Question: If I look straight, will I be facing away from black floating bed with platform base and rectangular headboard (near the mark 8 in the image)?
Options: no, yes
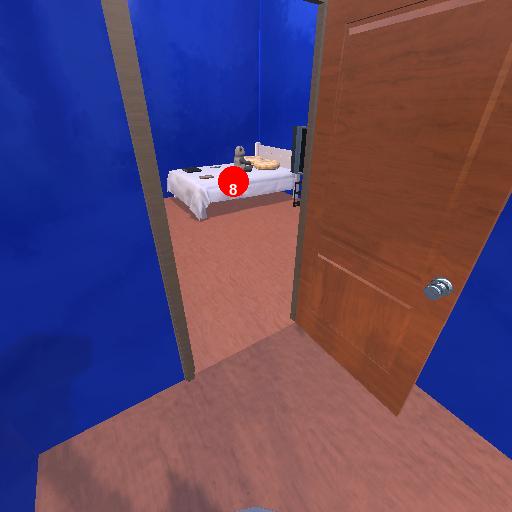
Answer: no